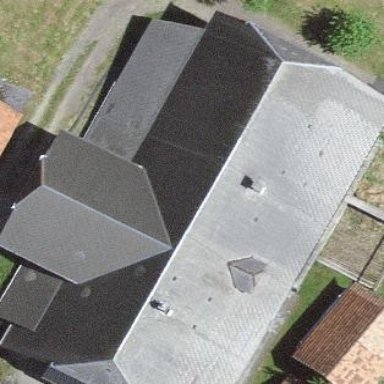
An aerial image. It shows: Farm building.